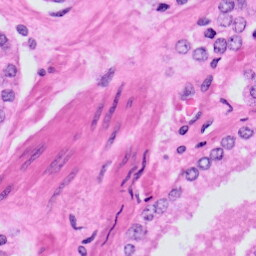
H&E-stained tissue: Prostate